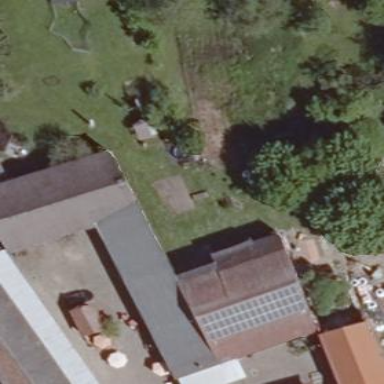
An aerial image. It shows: Farm auxiliary building.